Question: After I upgraded Castle to 3.2.1 I cant seem to find the right replacement for FirstNonGenericCoreInterface
My codes
'''
container.Register(
AllTypes
.FromAssemblyNamed("MySolution.Tasks")
.InNamespace("MySolution.Tasks")
.WithService.FirstNonGenericCoreInterface("MySolution.Domain"));
'''
That method is not obsolete and I cannot find what method to use

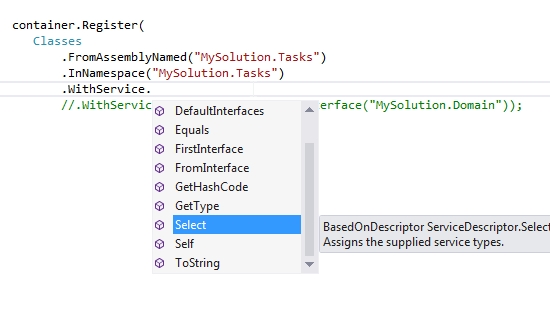
Answer: If I am not mistaken, FirstNonGenericCoreInterface is a Sharp Architecture extension method.
WithService.DefaultInterfaces() should do what you need if your implementation class names match the interfaces. More info is available on the Castle Windsor wiki <URL>